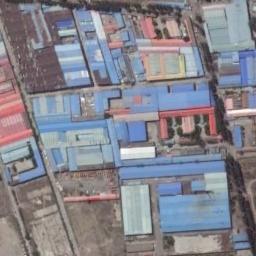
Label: industrial_area